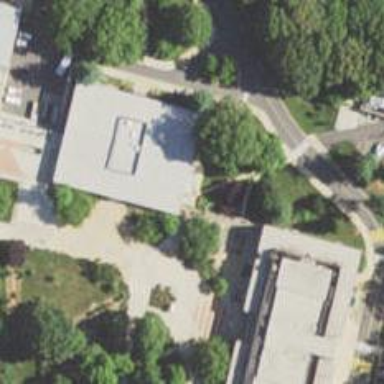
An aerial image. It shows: College building.